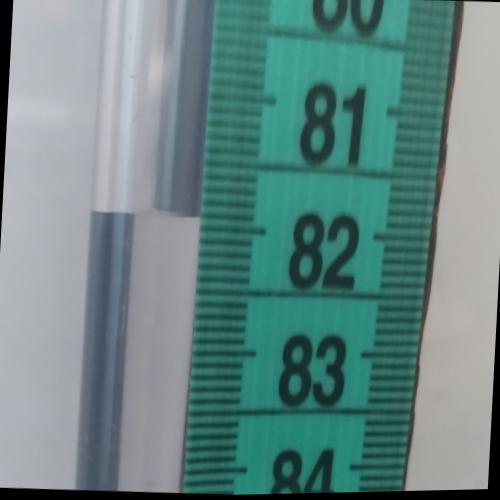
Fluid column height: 81.9 cm